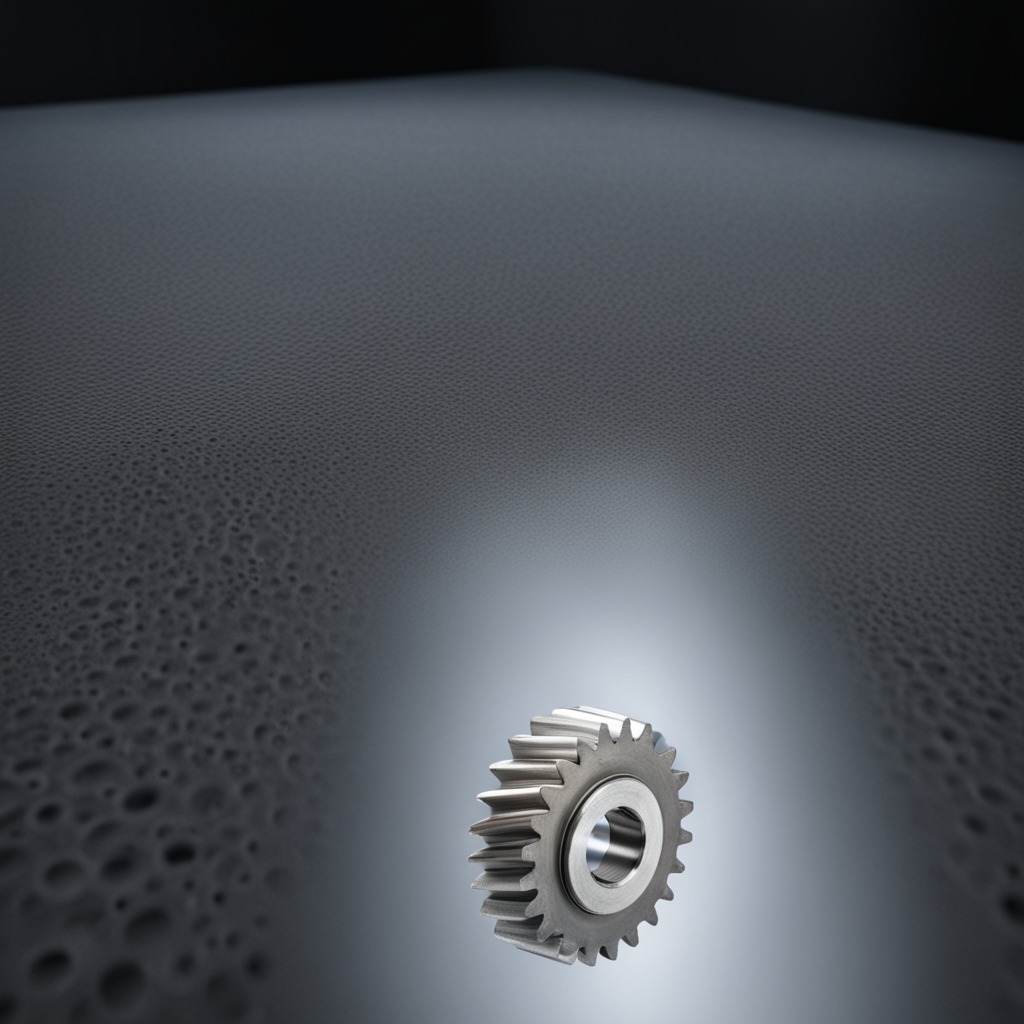
A steel gear with teeth is lying on the clean granite table inside a workshop at night dim ambient light soft shadows worn but